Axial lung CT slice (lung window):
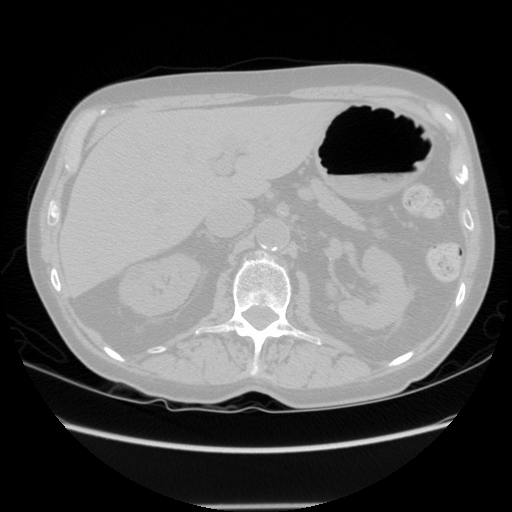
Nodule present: no